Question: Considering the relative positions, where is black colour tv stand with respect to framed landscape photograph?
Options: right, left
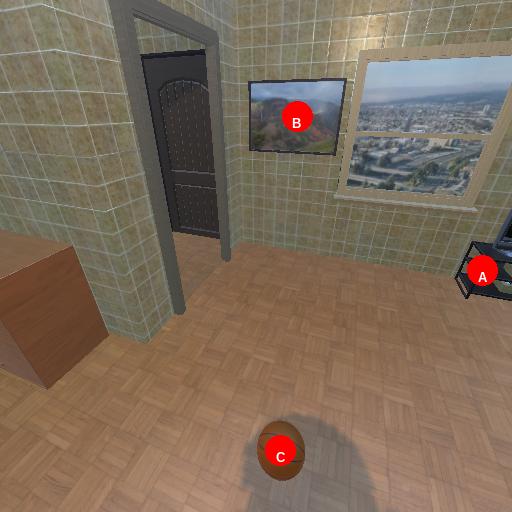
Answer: right